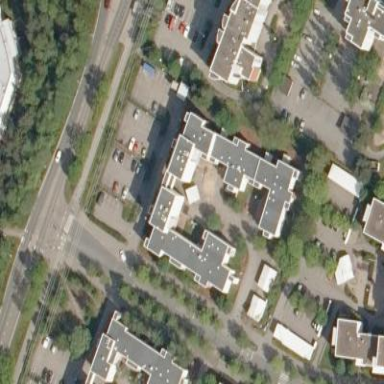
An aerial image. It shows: Apartment building with flat roof.